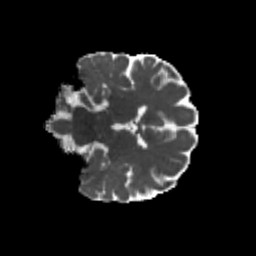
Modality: MD
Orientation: coronal
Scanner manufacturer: siemens
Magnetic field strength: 3 T
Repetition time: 4.16 s
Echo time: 0.0806 s